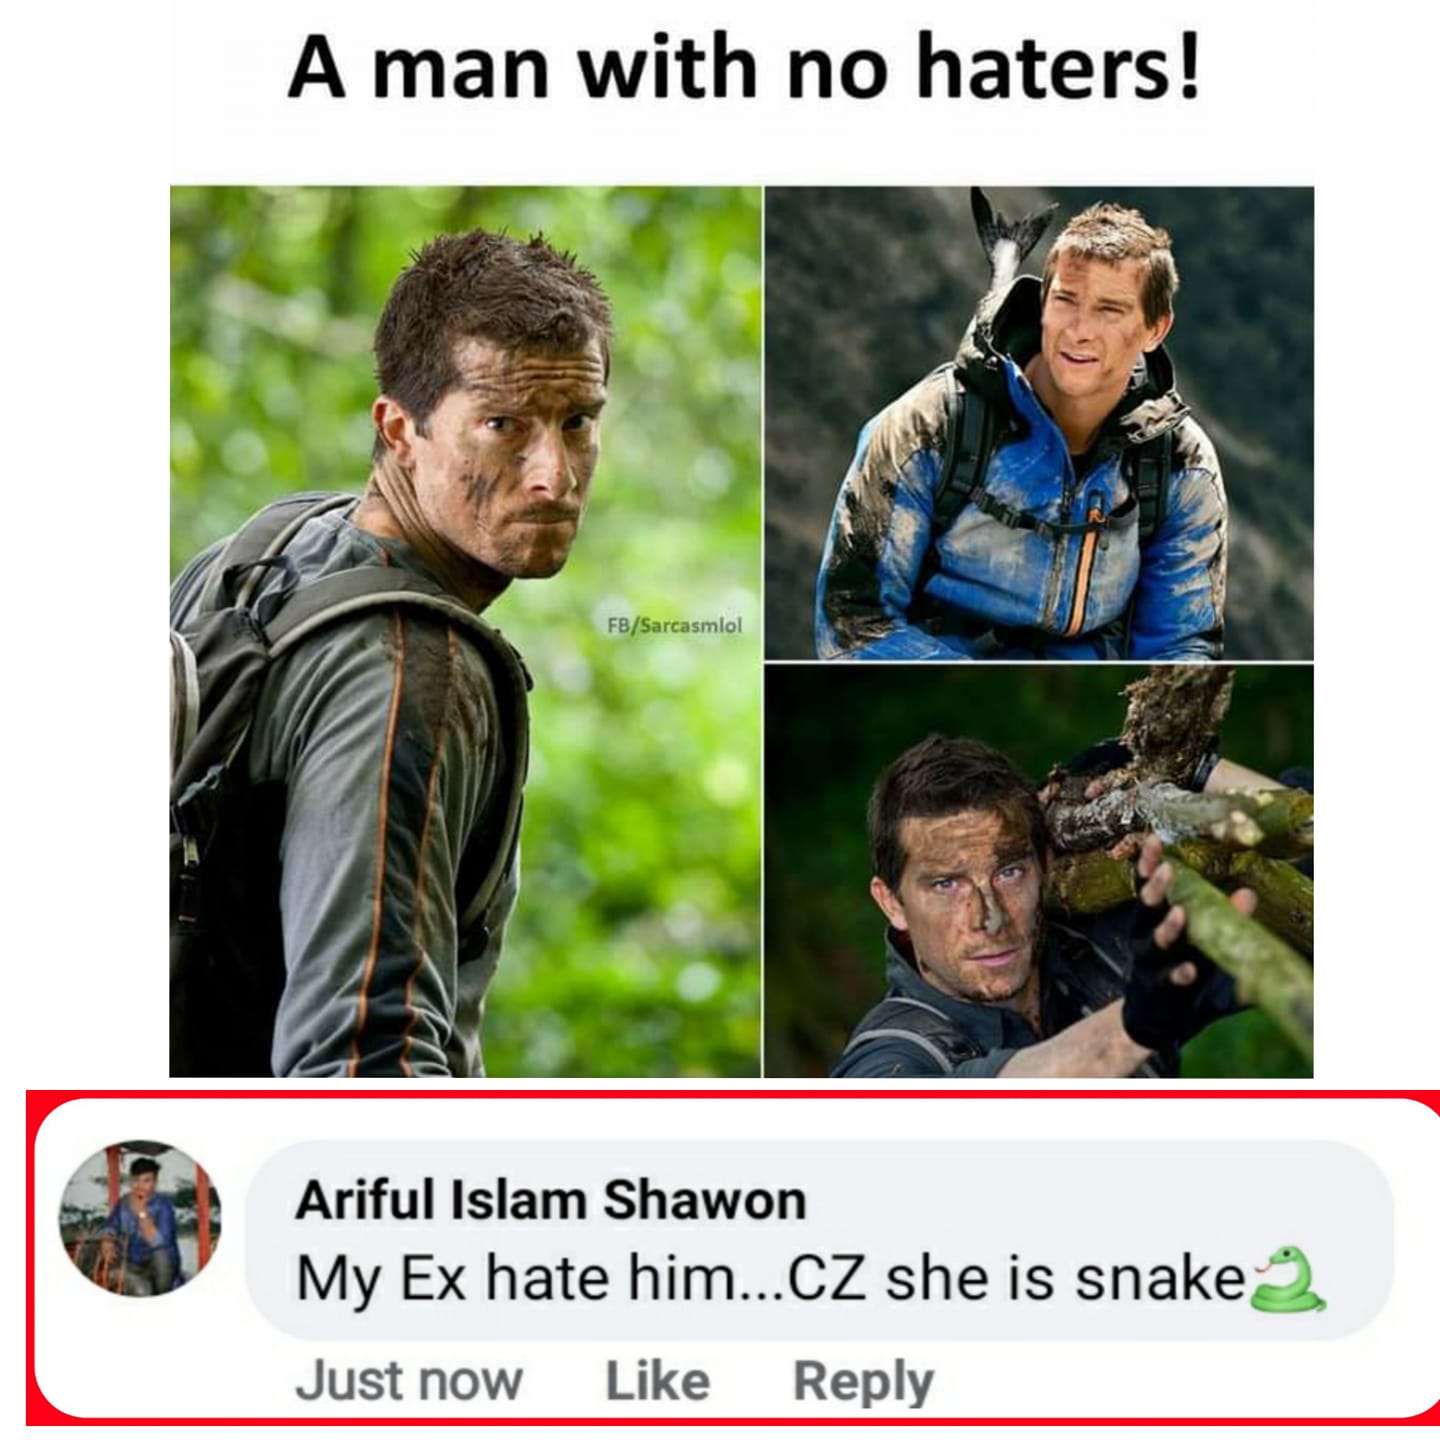
Caption: A man with no haters !     Ariful Islam Shawon   My Ex hate him ...  CZ she is snake
Label: non-hate